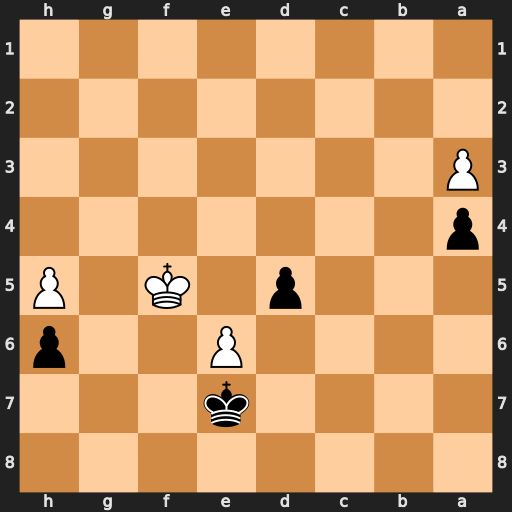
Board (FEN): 8/4k3/4P2p/3p1K1P/p7/P7/8/8
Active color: b
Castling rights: -
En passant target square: -
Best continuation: d4 Ke4 Kxe6